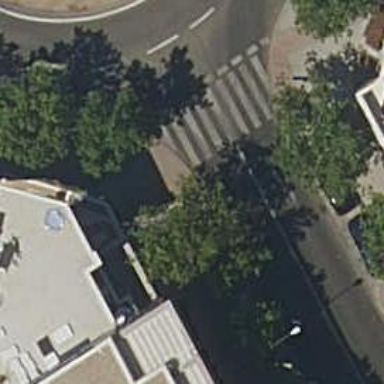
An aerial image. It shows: Zebra crossing on the road.